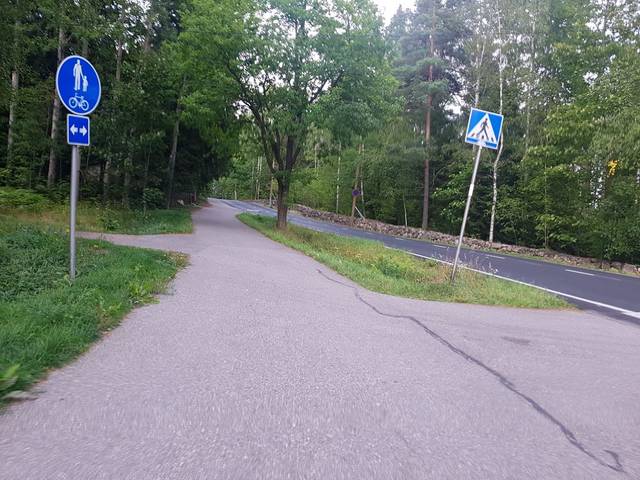
Region: Finland
Coordinates: 60.234, 24.704